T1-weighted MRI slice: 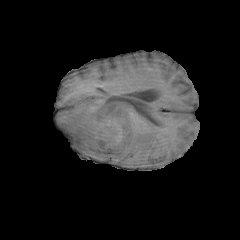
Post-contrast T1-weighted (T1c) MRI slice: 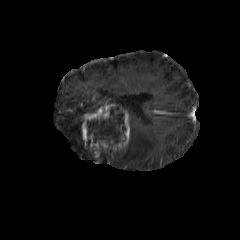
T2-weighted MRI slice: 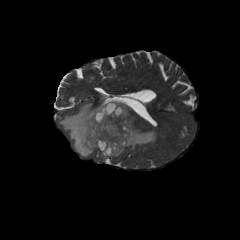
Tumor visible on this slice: yes